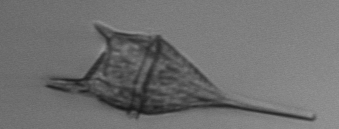
Label: Tripos_lineatus